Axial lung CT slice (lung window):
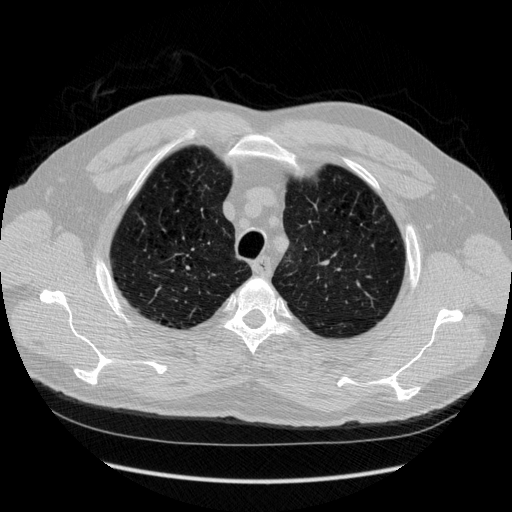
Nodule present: no